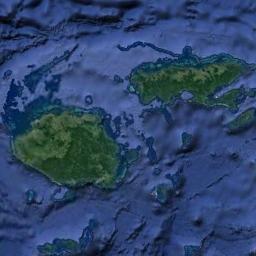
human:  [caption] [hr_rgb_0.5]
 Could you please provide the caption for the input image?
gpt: A group of green islands on the blue sea .

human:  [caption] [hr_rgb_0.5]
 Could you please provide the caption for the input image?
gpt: The two islands have dense vegetation and some ups and downs are on the ocean floor .

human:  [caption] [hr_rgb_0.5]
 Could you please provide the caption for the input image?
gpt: Islands are long and thin .

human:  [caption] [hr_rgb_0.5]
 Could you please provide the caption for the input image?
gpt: There are two islands of different shapes .

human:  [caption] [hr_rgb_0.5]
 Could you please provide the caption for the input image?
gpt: There are two green islands with reefs around on a blue sea .